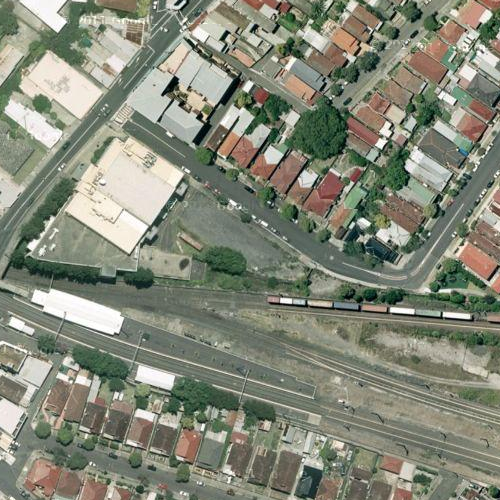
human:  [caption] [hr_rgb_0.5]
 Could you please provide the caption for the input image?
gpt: Lots of houses with different colors of roofs arranged neatly .

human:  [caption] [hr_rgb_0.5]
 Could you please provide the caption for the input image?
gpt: There are many houses arranged neatly while a railway go through this area .

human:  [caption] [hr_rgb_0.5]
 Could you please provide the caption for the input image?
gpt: A residential area with houses arranged neatly while a railway go through this area .

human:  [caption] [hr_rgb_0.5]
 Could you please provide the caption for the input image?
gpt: A town with many houses densely arranged and some roads and railways go through this area .

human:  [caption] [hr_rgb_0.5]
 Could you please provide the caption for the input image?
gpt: A residential area with houses densely arranged while a railway go through this area .